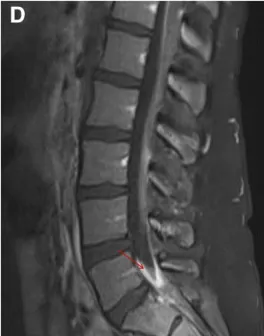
Leptomeningeal enhancement demonstrated on MRI with and without contrast of the brain and spinal cord.lumbar spine Areas of hyperintensity are denoted by the red arrows.
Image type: radiology (mri)